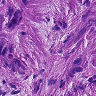
Metastatic tissue present: yes